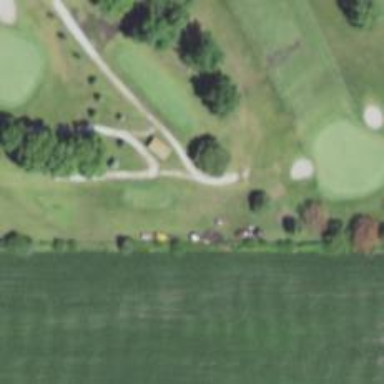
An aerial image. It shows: Pathway for golfing.